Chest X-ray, PA view. Patient: 45 years old, sex M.
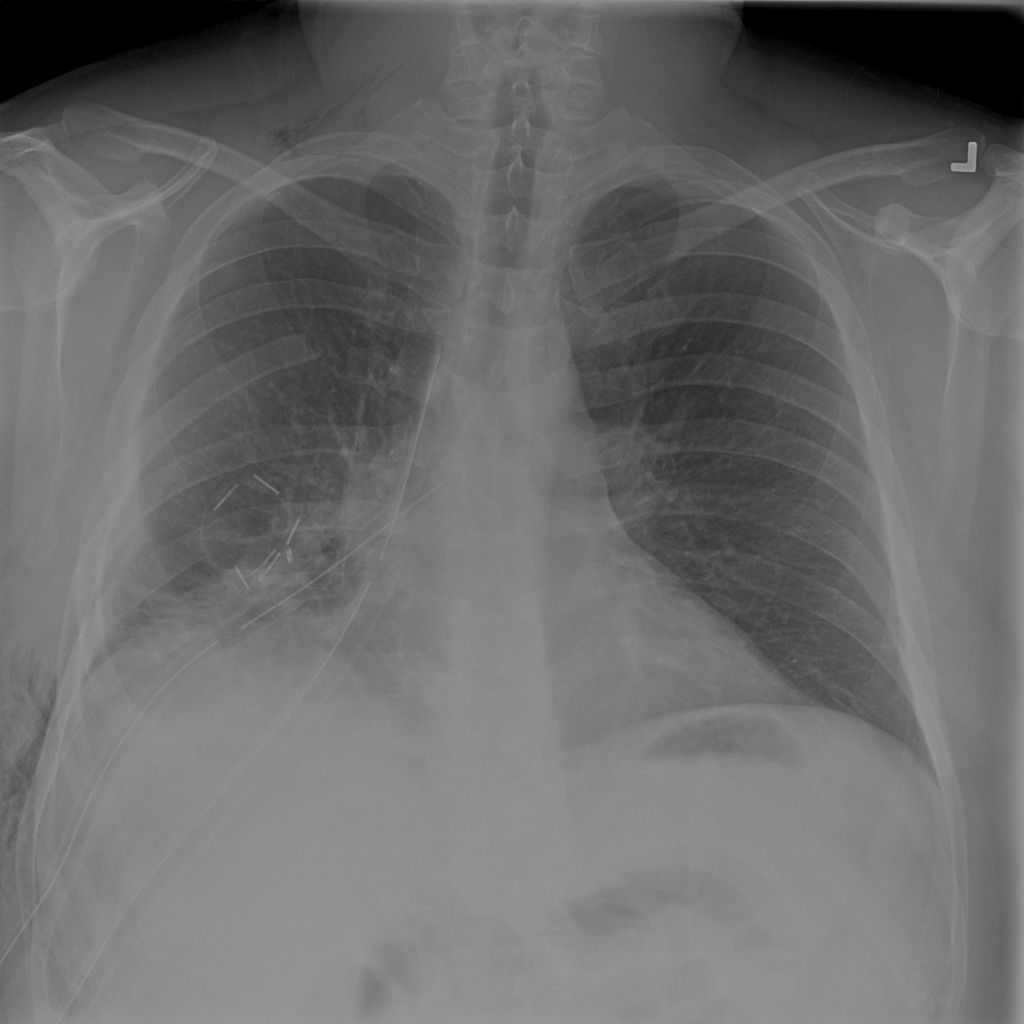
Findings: Effusion, Emphysema, Infiltration